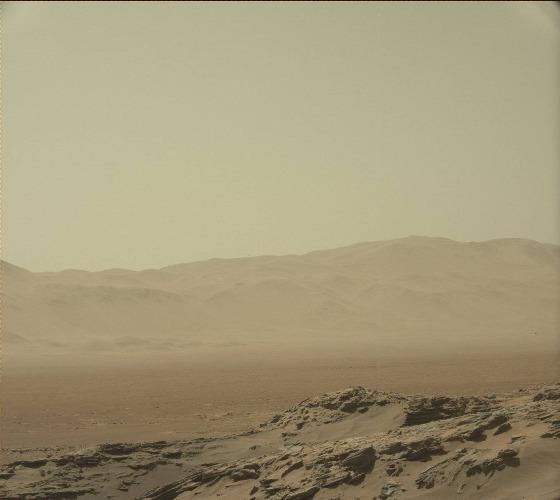
Terrain classes present: Bedrock, Gravel / Sand / Soil, Shadow, Sky / Distant Mountains